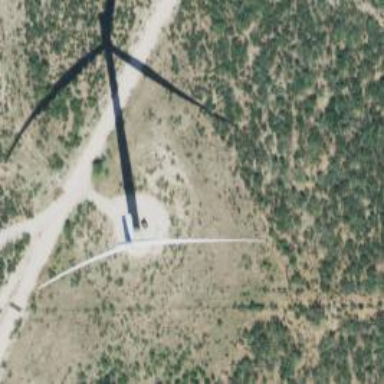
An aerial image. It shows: Wind generator with horizontal axis. The generator is wind turbine.